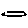
Label: bird